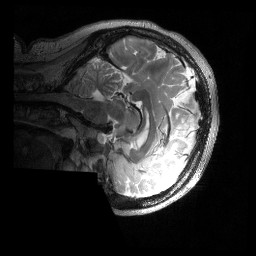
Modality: T2w
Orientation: sagittal
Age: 26
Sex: female
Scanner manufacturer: siemens
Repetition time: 3.2 s